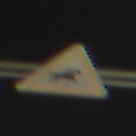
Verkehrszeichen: ReiterLinks
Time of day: Night
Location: Outdoor (Urban)
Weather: PartlyCloudy
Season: NotSpecified
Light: Artificial